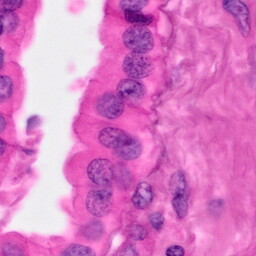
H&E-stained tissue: Pancreatic